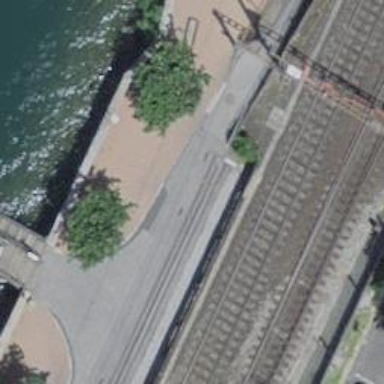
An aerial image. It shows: Railway buffer stop.